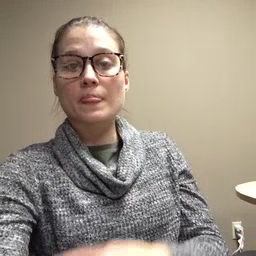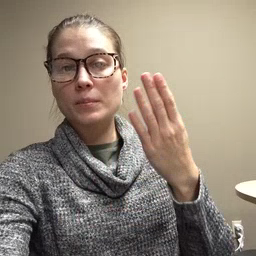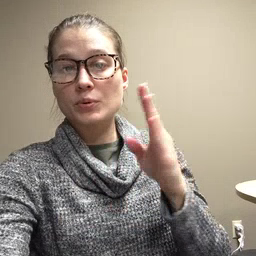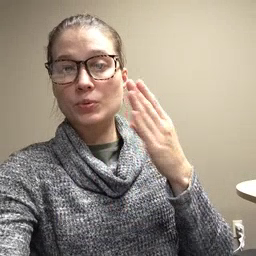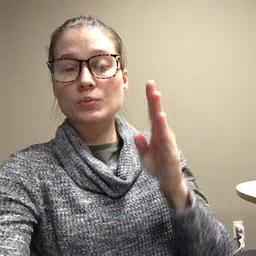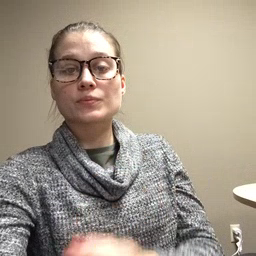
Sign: blue